Question: 1.Why the compiler gives a warning on line of "class Human"saying that Multiple markers at this line,The type Human is already defined and Occurrence of 'Human'
2.Even I change line "System.out.println(aPerson.getHeight());" into "aPerson.getHeight();", it still print output in the console window.How does print works in JAVA?
'''
public class HelloWorld{
public static void main(String[] args){
Human aPerson = new Human(160);
System.out.println(aPerson.getHeight());
}
}
class Human{
/**
* constructor
*/
Human(int h){
this.height = h;
System.out.println("I'm born");
}
/**
* accessor
*/
int getHeight(){
return this.height;
}
int height;
}
'''
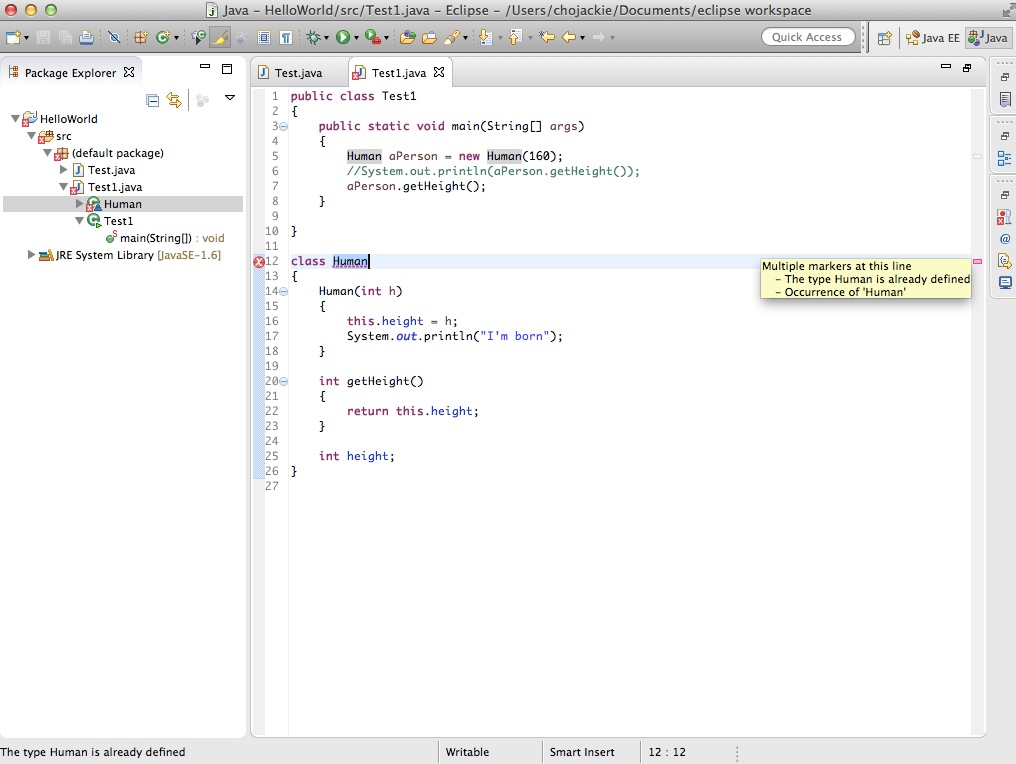
Answer: You attached no access modifier (public/protected/private) to the class, therefore it is visible throughout the entire package, including Test.java (which you have stated also contains a class named Human) and Test1.java, and it is illegal to have two classes of the same name visible at the same time.
If these classes are the same class, simply remove one of the class definitions; you only need to define the class once. If in fact you are defining a different type of Human, rename one of the classes to distinguish them.